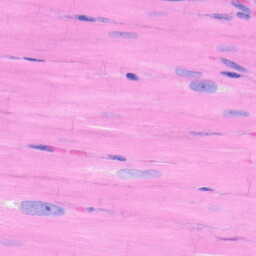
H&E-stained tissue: Heart